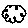
Label: cloud